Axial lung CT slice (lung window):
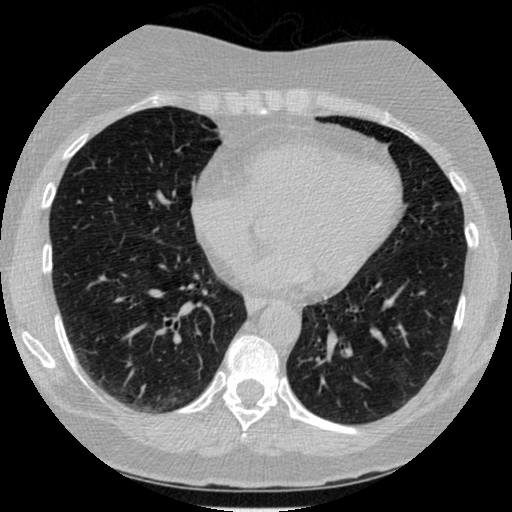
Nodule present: no